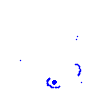
Particle: electron